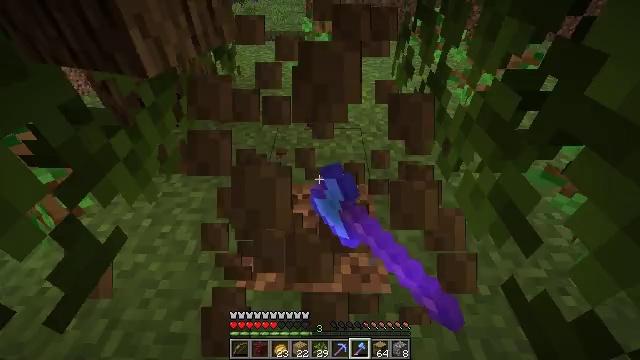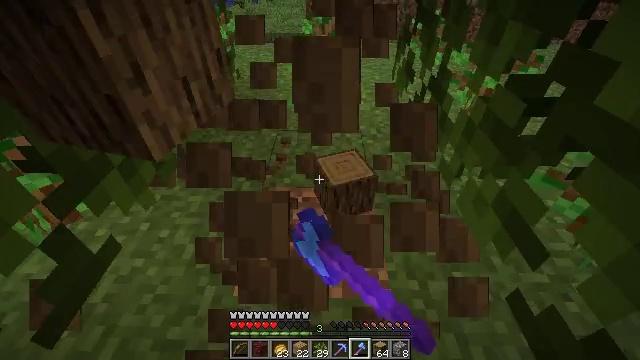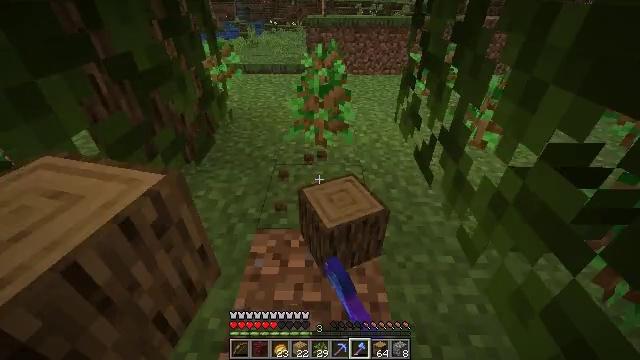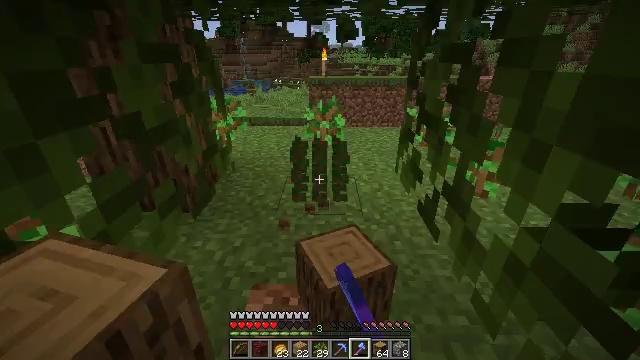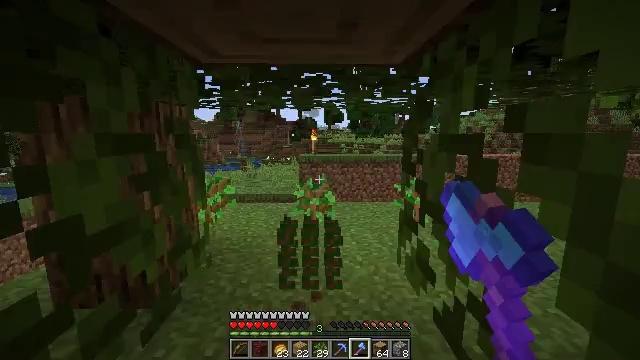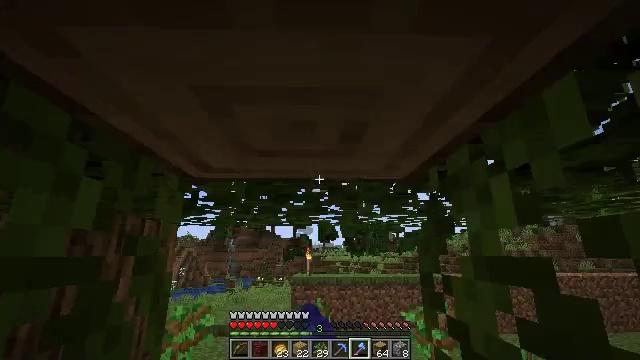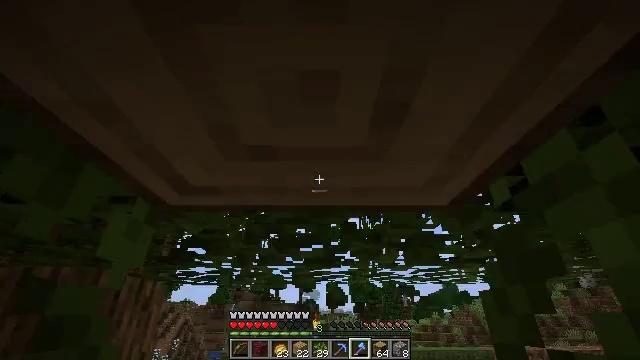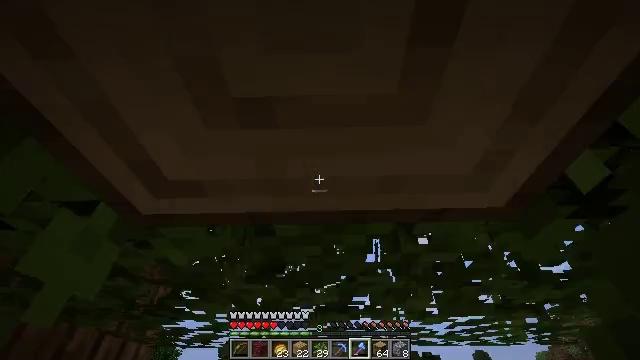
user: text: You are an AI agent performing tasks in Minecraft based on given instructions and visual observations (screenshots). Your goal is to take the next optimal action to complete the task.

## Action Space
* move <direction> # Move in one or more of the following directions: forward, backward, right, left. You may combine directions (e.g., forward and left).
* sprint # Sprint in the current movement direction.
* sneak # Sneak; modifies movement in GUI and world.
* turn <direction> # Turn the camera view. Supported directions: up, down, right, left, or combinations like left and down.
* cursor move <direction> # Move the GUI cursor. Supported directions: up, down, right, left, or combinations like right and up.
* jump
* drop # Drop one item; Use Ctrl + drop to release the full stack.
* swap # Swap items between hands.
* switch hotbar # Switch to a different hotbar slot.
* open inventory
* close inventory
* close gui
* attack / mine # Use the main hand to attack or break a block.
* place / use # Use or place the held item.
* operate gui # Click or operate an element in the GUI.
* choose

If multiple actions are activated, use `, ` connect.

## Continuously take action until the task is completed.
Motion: motion action
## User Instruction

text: Gather the oak sapling from the ground.
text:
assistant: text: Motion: move forward, attack / mine
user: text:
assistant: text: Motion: move forward, turn up, attack / mine
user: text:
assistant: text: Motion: move forward, turn up, attack / mine
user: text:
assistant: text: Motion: move forward, turn right and up
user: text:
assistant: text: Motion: move forward, turn right and up
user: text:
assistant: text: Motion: move forward, turn left and up
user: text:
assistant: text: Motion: move forward, turn left and up
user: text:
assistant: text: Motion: attack / mine